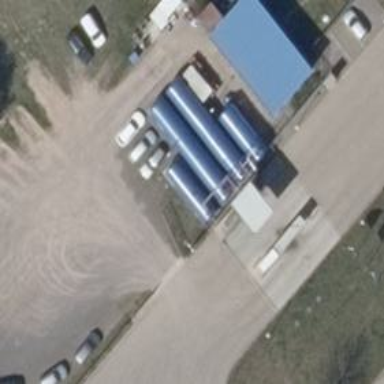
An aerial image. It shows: Fuel station.